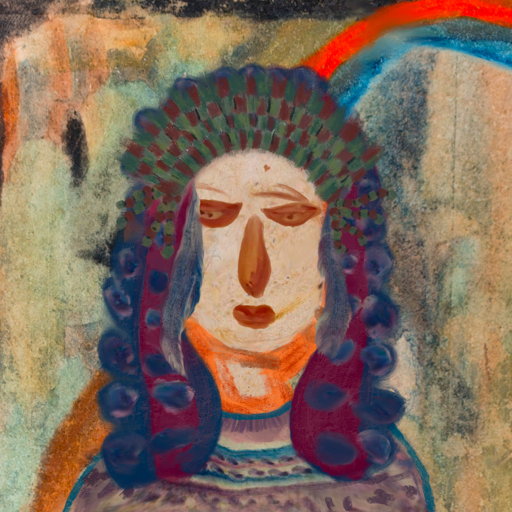
Background: Childish, Head And Neck Front: Rupkatha, Face Front: Pious_Lady, Bust: HillGirl, Hair Front: Hill_Girl, Head Accessory: After_Raid_Crown, Second Necklace: Blank, Necklace: Blank, Baby: Blank